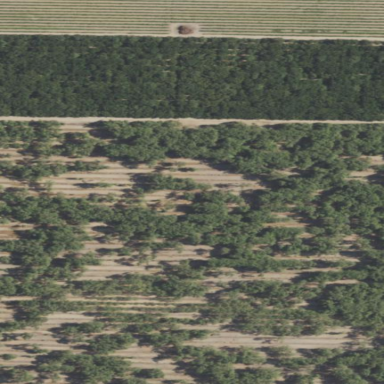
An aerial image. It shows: Orchard filled with almond trees.